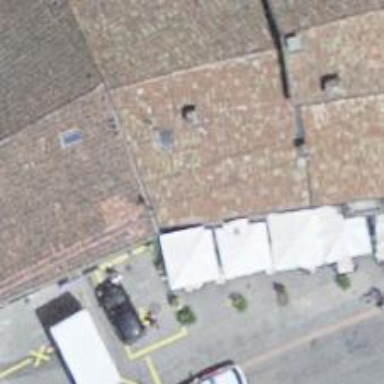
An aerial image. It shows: Cafe.